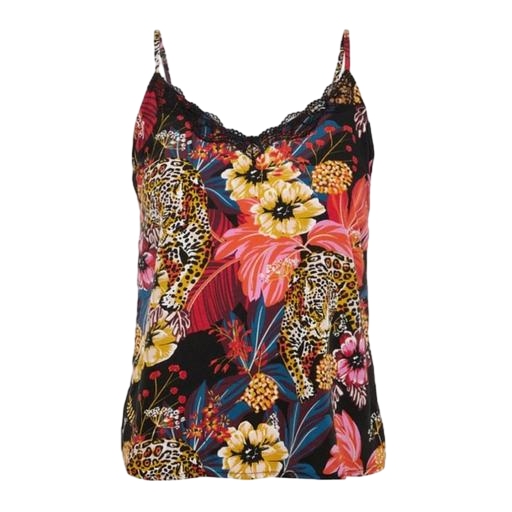
multicolor vila brown lace detail cami, black floral print cami, multicolor bambi cami, white background